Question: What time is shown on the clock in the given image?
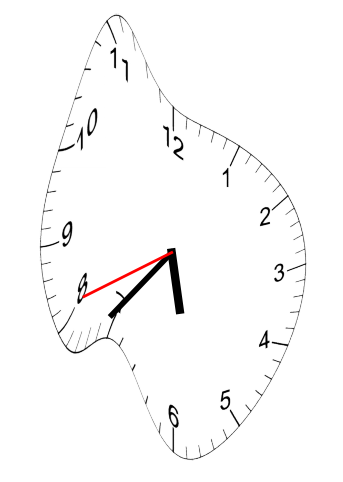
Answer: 05:36:41